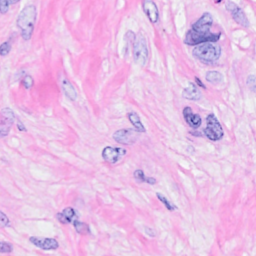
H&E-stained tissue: Breast